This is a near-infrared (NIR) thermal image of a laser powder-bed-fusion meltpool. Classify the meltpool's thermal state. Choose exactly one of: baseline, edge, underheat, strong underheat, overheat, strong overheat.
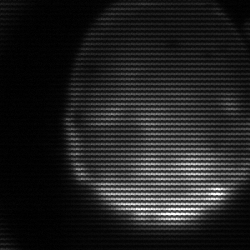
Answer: edge